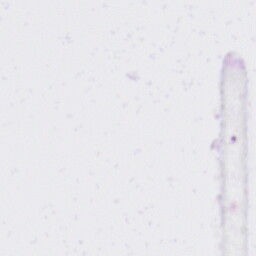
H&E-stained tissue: Liver